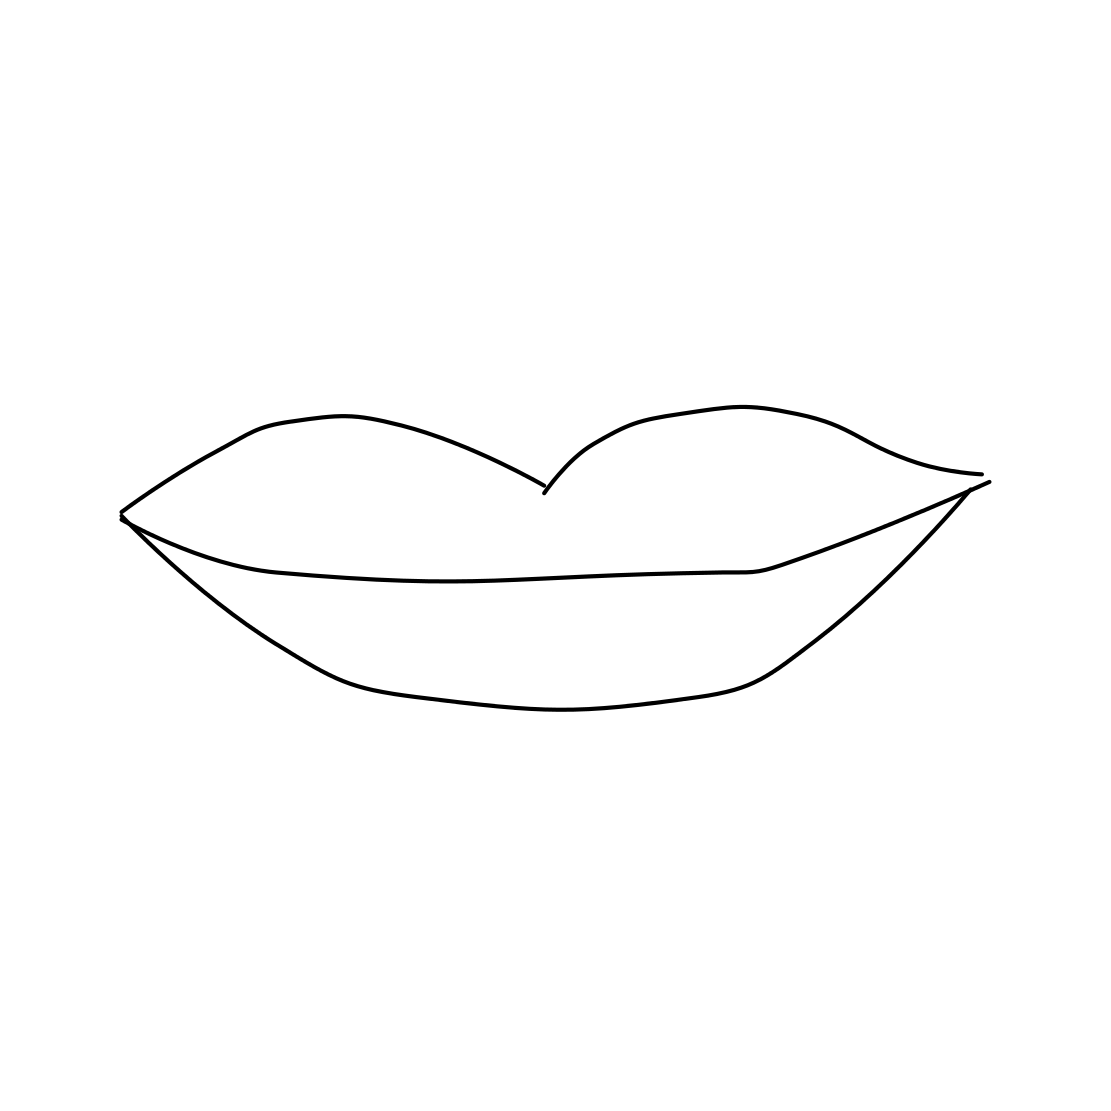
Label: mouth